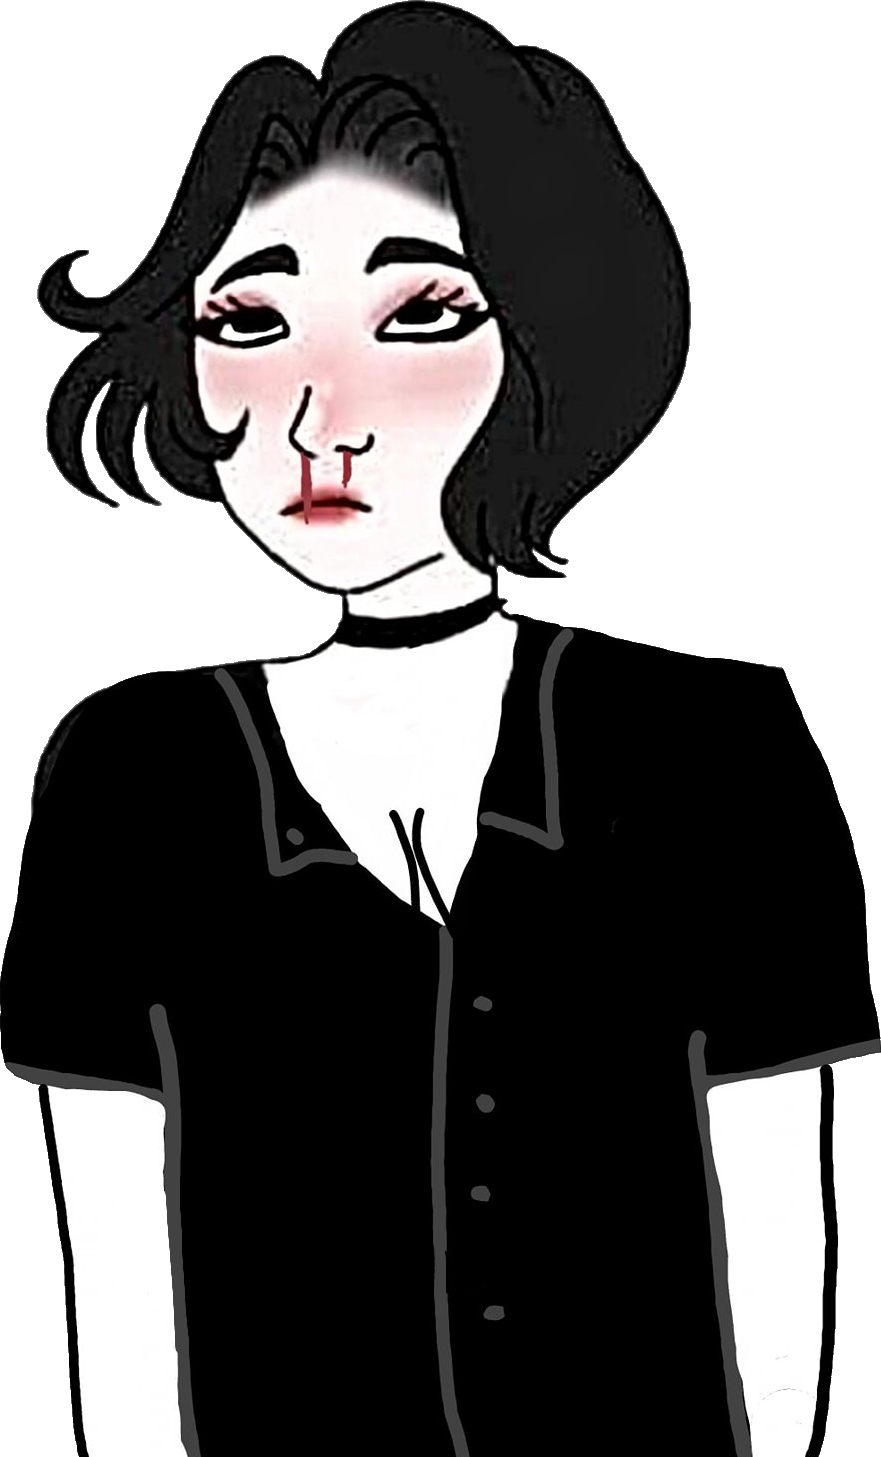
Label: 5_Doomer_Girl